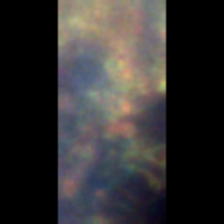
Taxon: Unknown_full_image
Group: Unknown